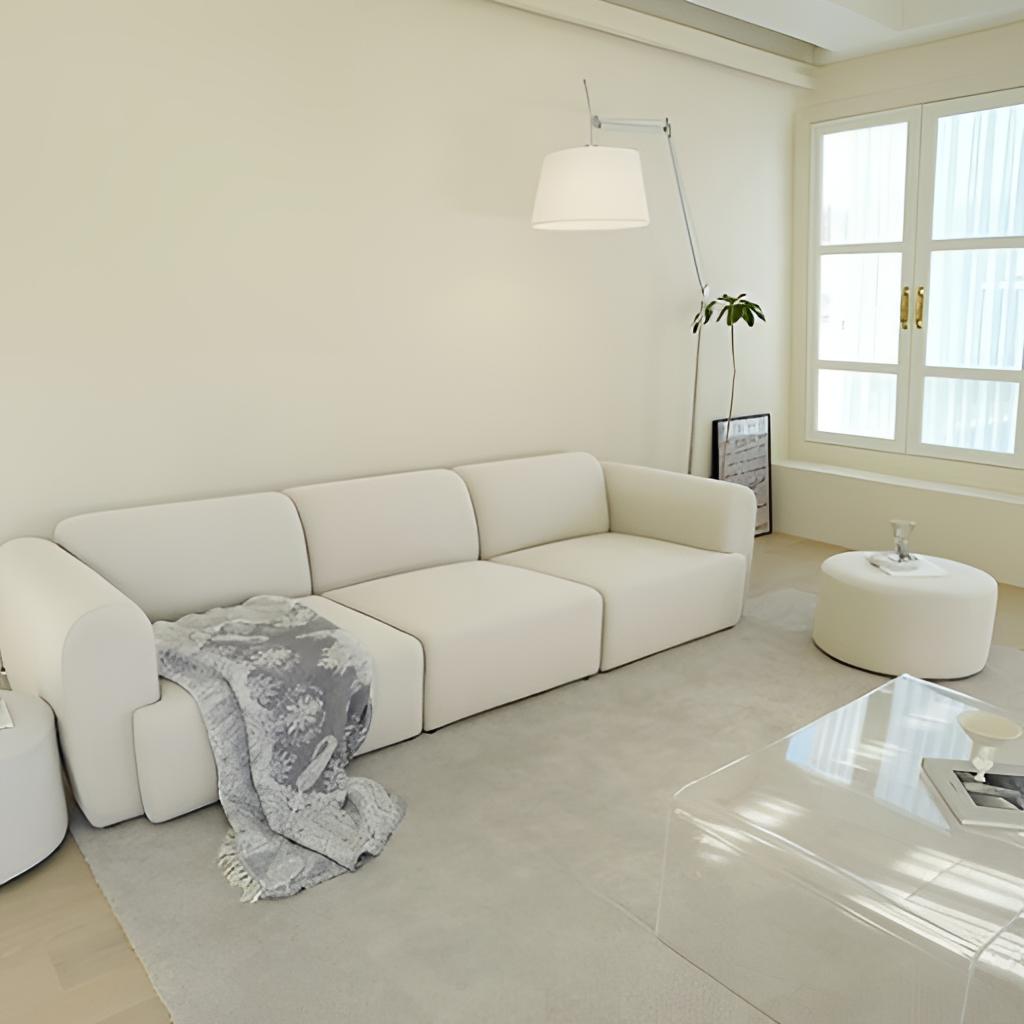
white leather sectional sofa, living room, modern, wood flooring, with plank pattern, paint wallpaper, with solid pattern